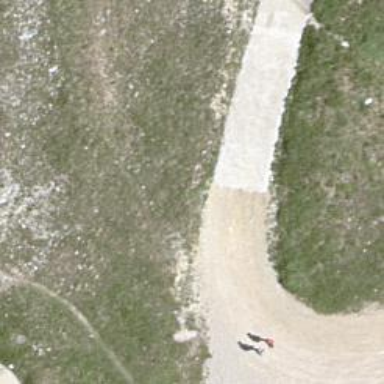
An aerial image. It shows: Service road with gravel surface.